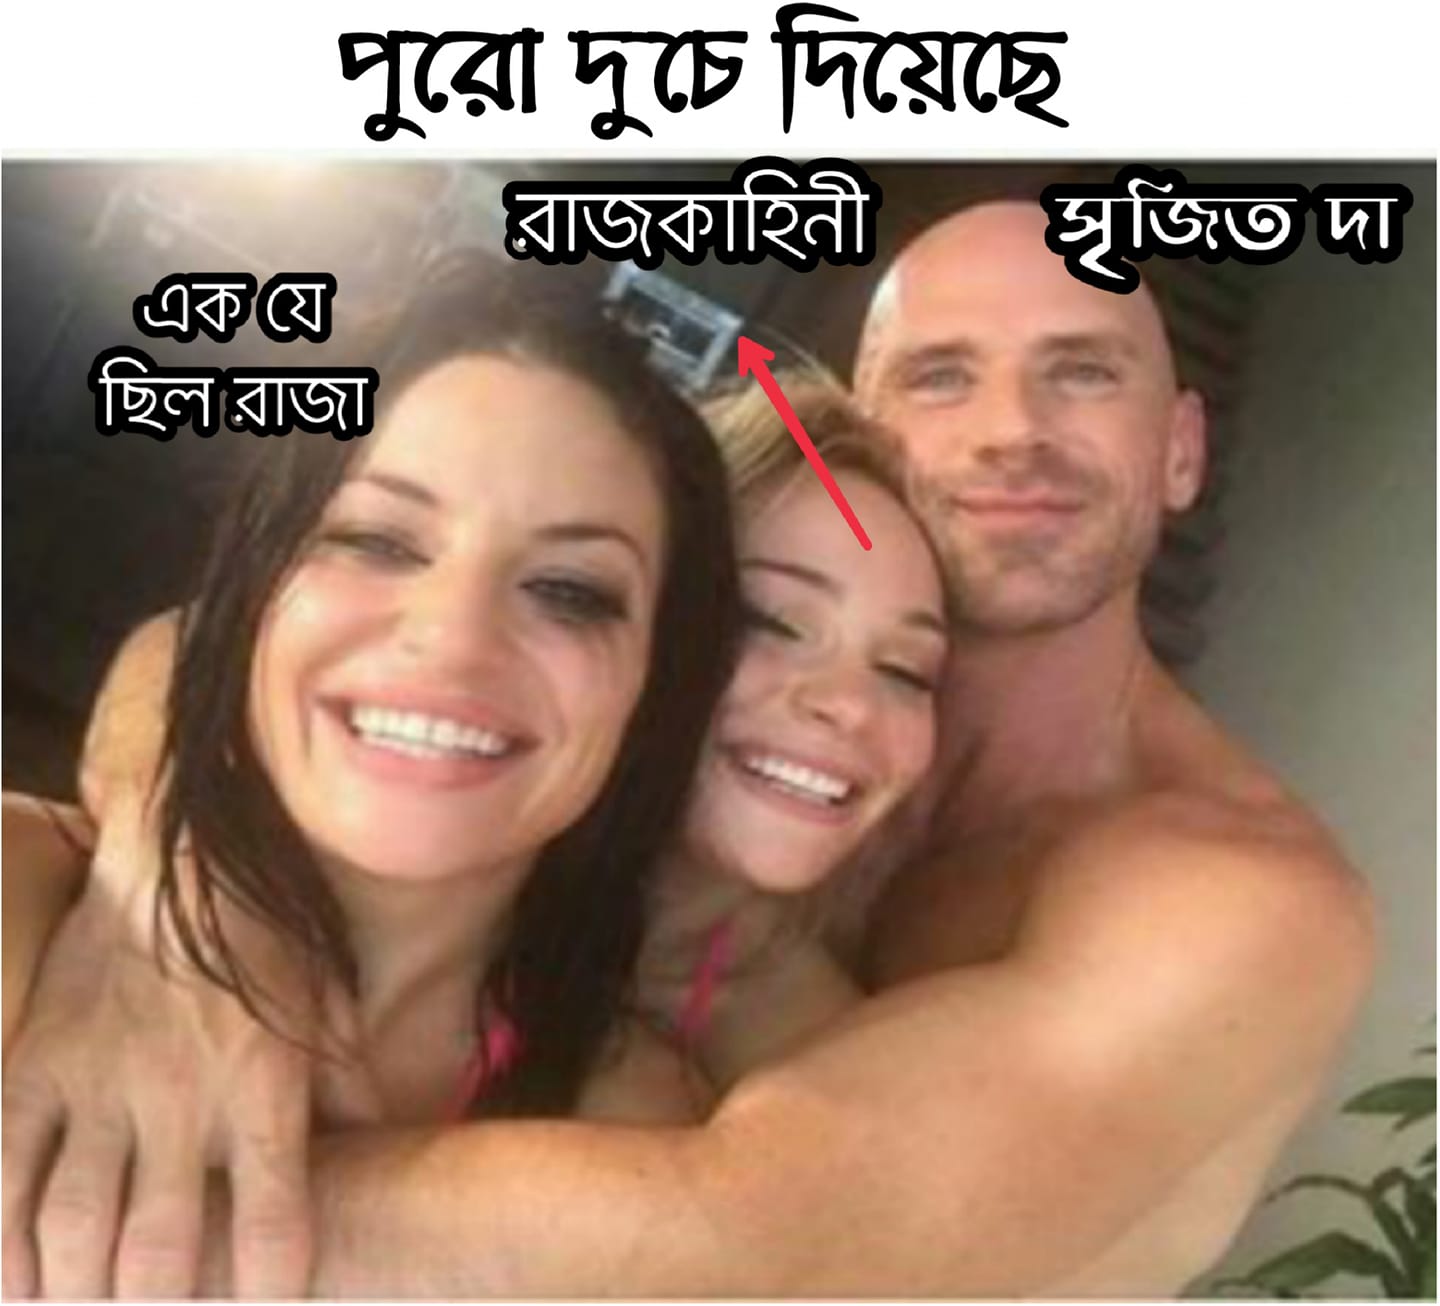
Caption: পুরো দুচে দিয়েছে    এক যে ছিল রাজা  রাজকাহিনী   সৃজিত দা
Label: hate